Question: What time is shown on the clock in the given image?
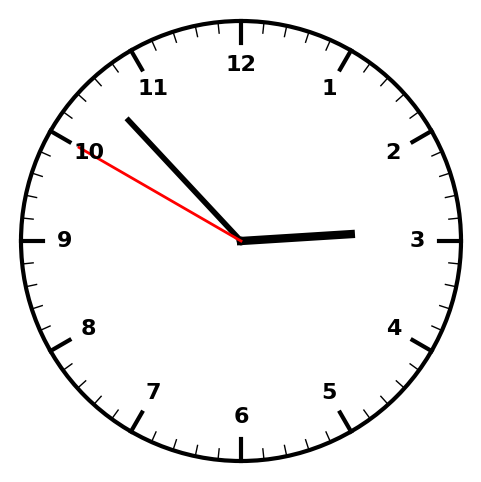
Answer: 02:52:50